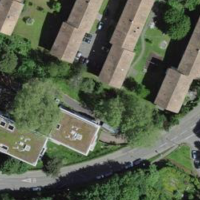
EUNIS habitat code: 54
Species observed at this site:
Orchesella cincta
Limax maximus
Hygromia cinctella
Oniscus asellus
Halyzia sedecimguttata